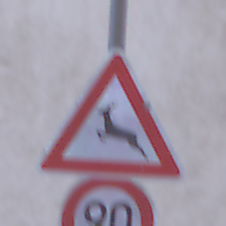
Verkehrszeichen: WildwechselRechts
Zusatzzeichen unten: Geschwindigkeit90
Umgebung: Outdoor, Urban
Tageszeit: MorningAfternoon
Wetter: PartlyCloudy
Licht: Natural
Jahreszeit: NotSpecified
Kontrast: MediumContrast